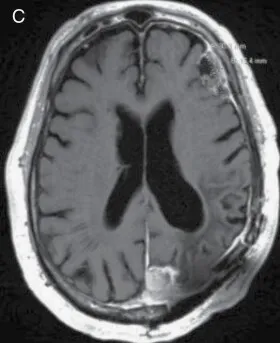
(C) MR AX T1 Flair post-contrast on 10/10/2020 shows the parafalcine and frontal lesion.
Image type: radiology (mri)